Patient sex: M
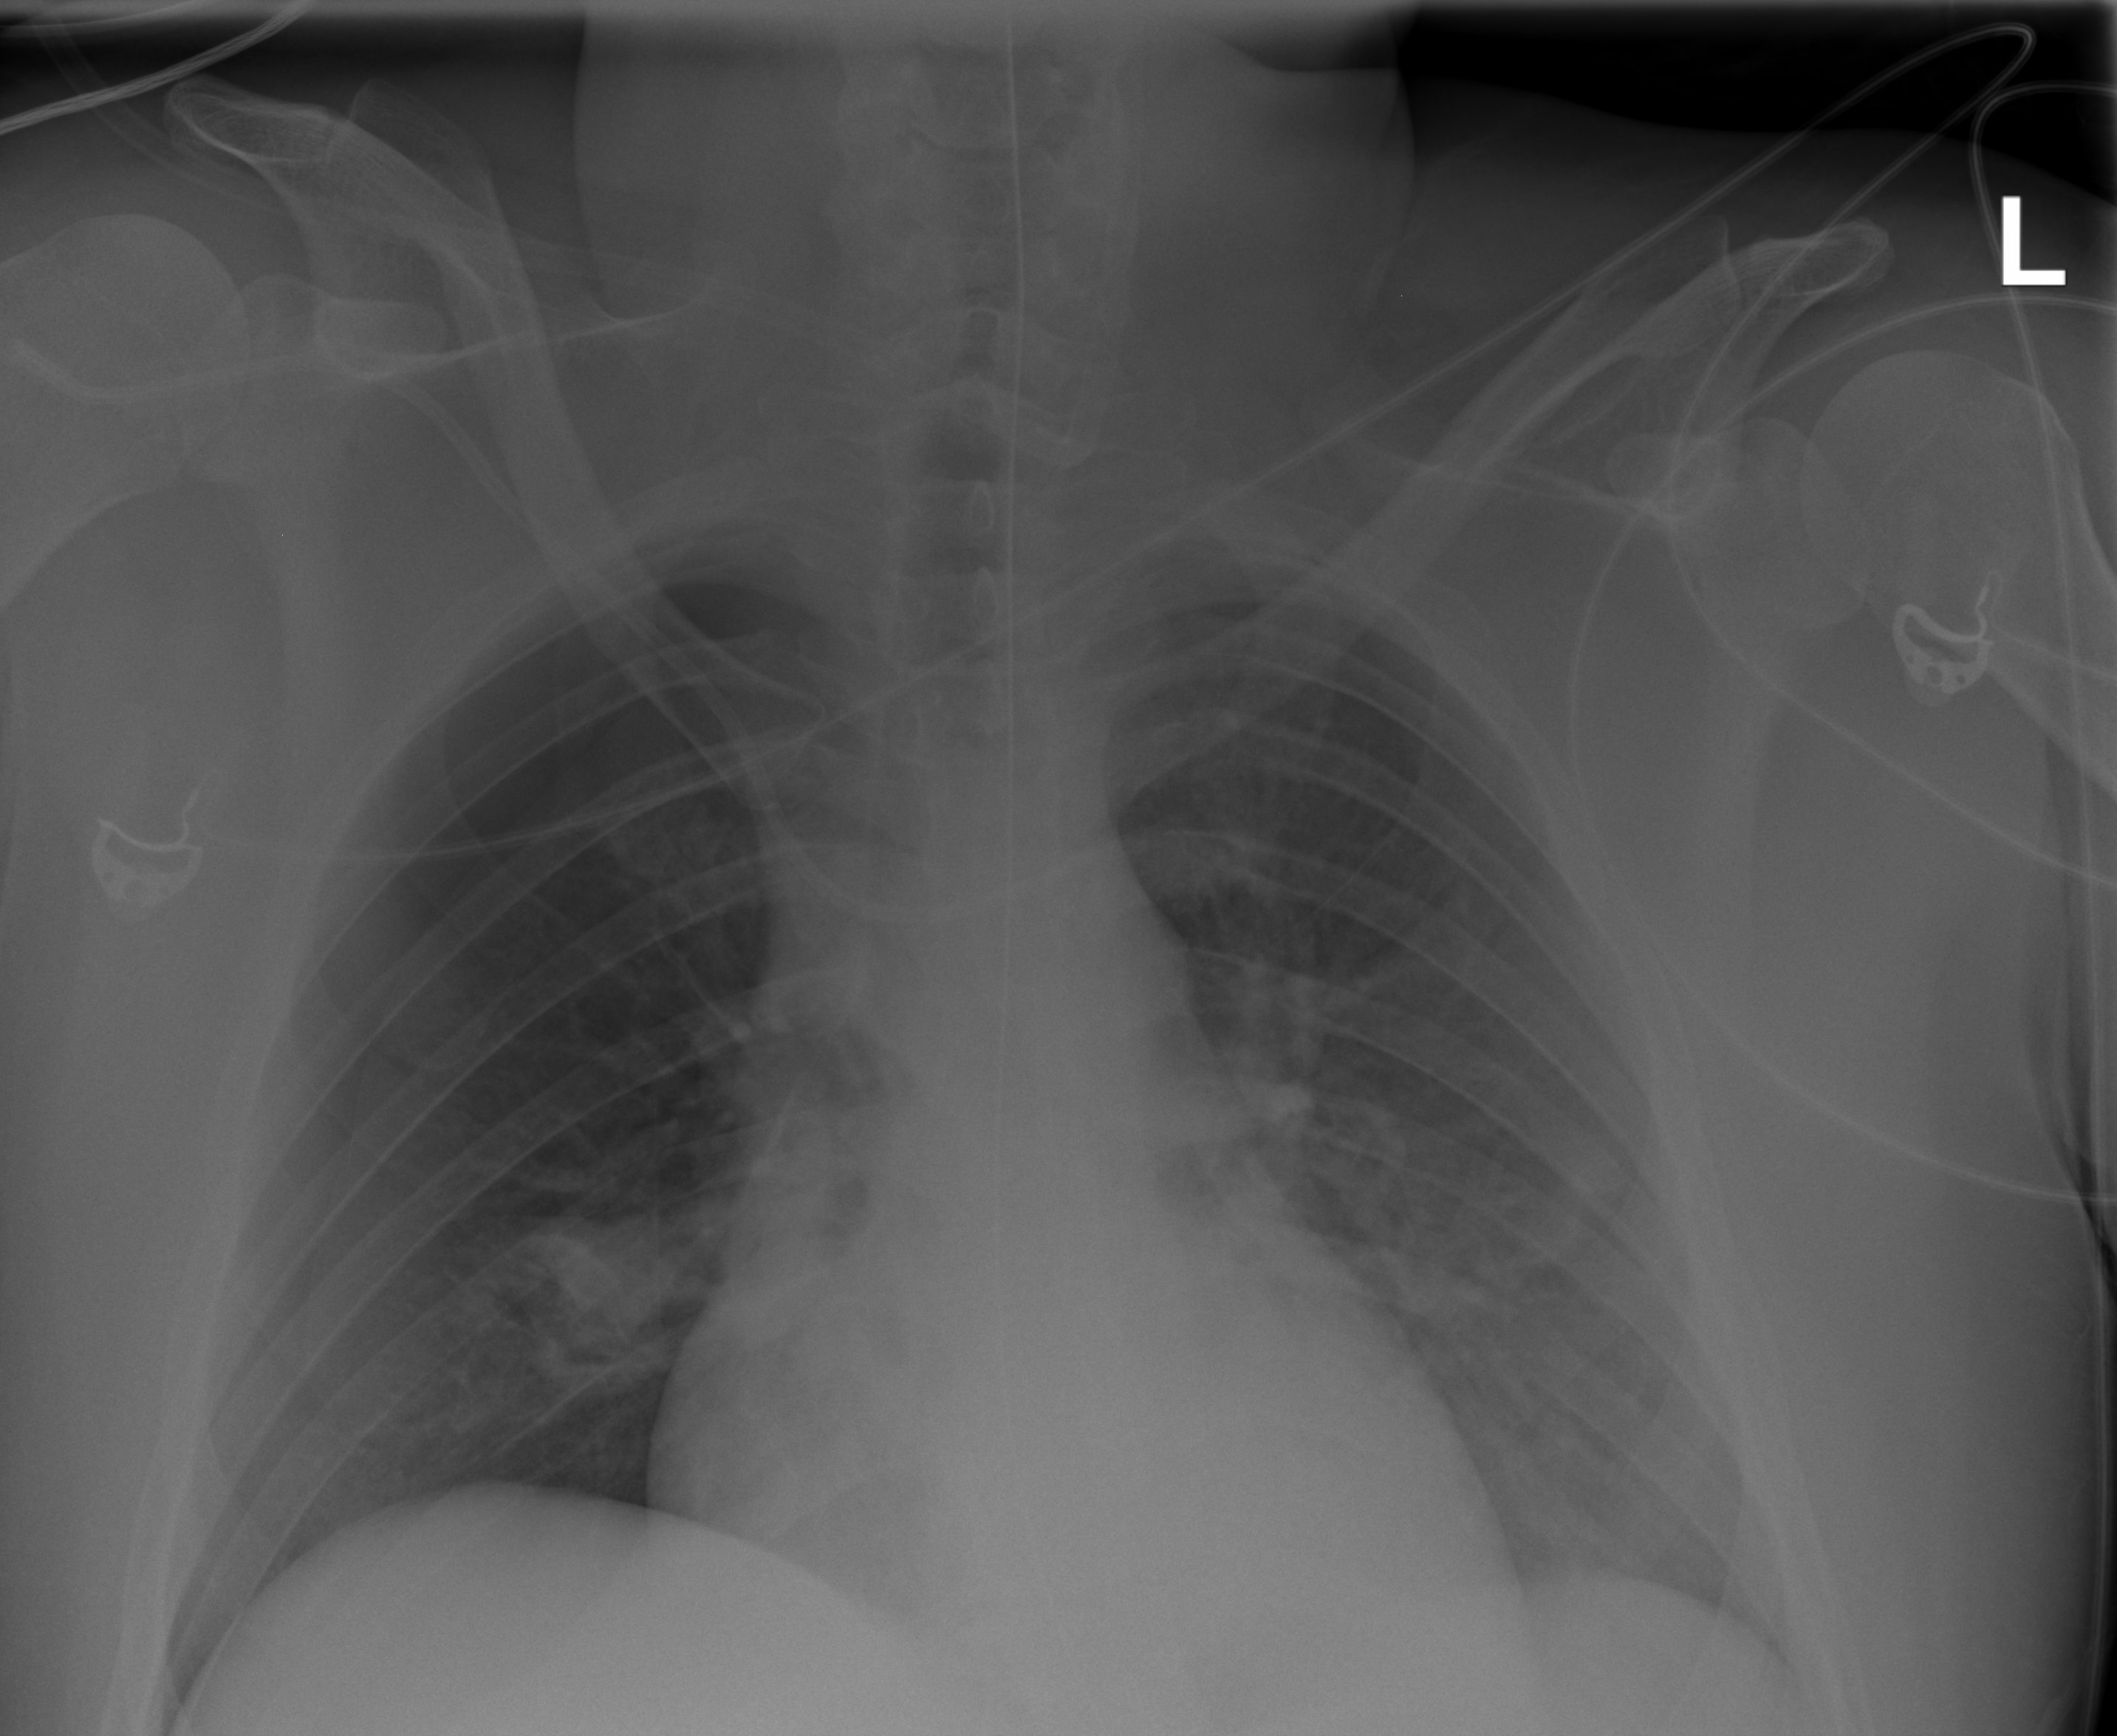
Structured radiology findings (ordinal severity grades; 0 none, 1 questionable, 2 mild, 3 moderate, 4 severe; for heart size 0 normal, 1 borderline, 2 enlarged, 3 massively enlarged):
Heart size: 0
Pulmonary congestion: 0
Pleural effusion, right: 0
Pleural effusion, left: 0
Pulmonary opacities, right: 0
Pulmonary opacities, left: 0
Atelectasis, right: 2
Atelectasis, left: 0